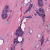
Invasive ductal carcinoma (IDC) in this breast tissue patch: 1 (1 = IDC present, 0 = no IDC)